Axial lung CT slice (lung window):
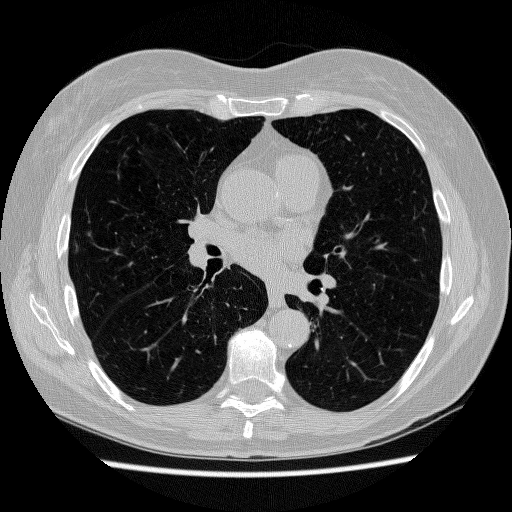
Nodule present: no